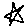
Label: star